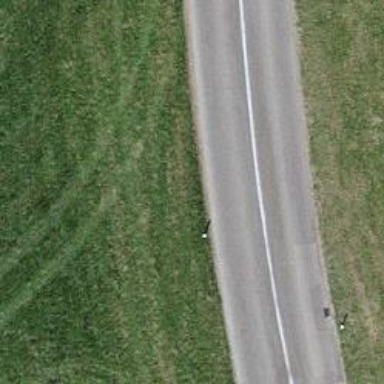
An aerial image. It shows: Secondary road with asphalt surface.